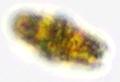
Label: Akashiwo